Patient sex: M
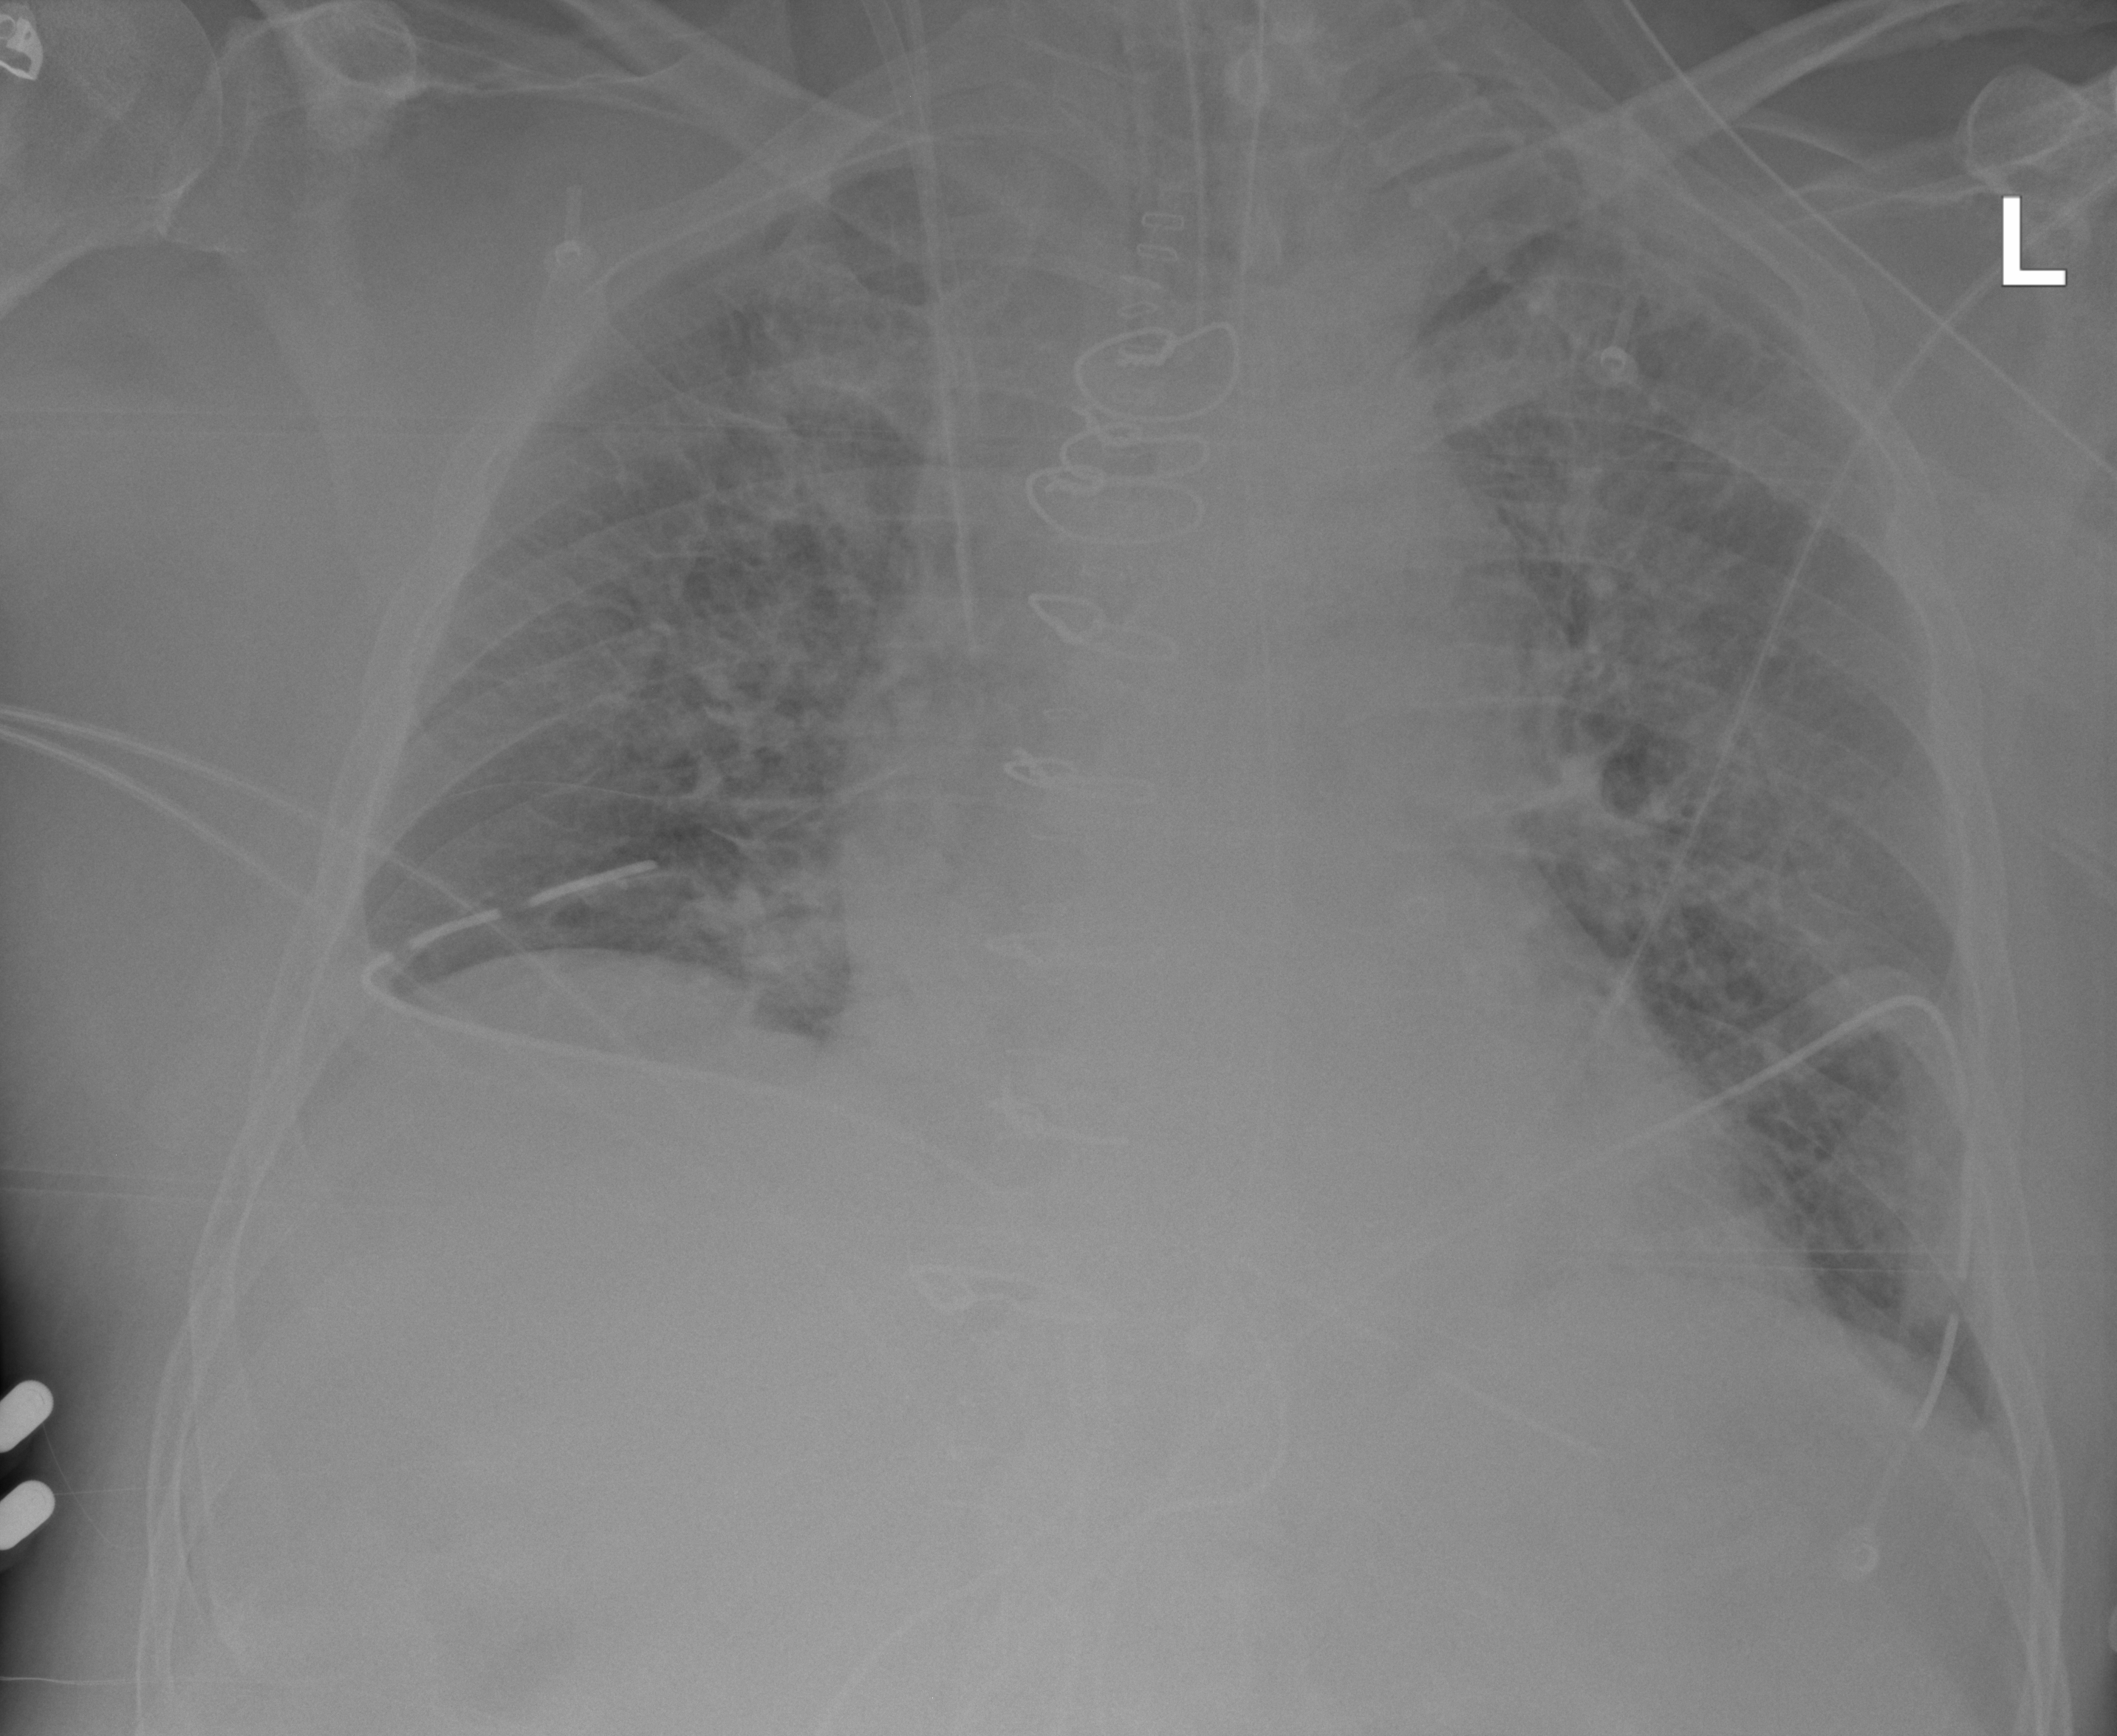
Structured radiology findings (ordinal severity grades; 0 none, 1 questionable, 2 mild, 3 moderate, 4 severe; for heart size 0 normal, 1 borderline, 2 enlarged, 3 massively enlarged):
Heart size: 0
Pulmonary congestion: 3
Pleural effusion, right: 0
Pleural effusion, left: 0
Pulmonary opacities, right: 2
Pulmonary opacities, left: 2
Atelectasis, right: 2
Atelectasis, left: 0